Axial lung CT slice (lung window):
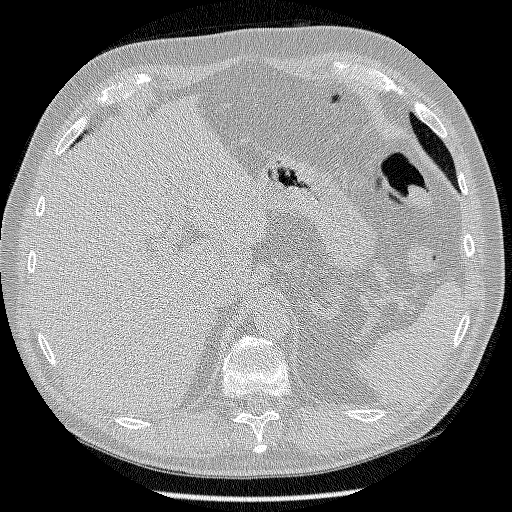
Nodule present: no